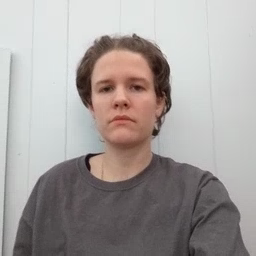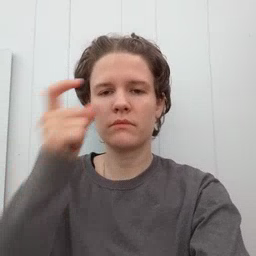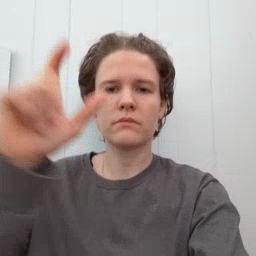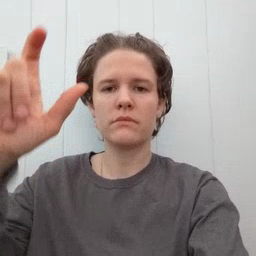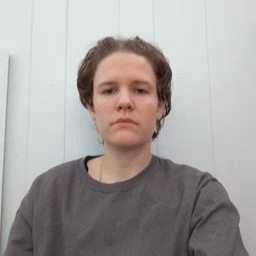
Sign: moon